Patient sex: M
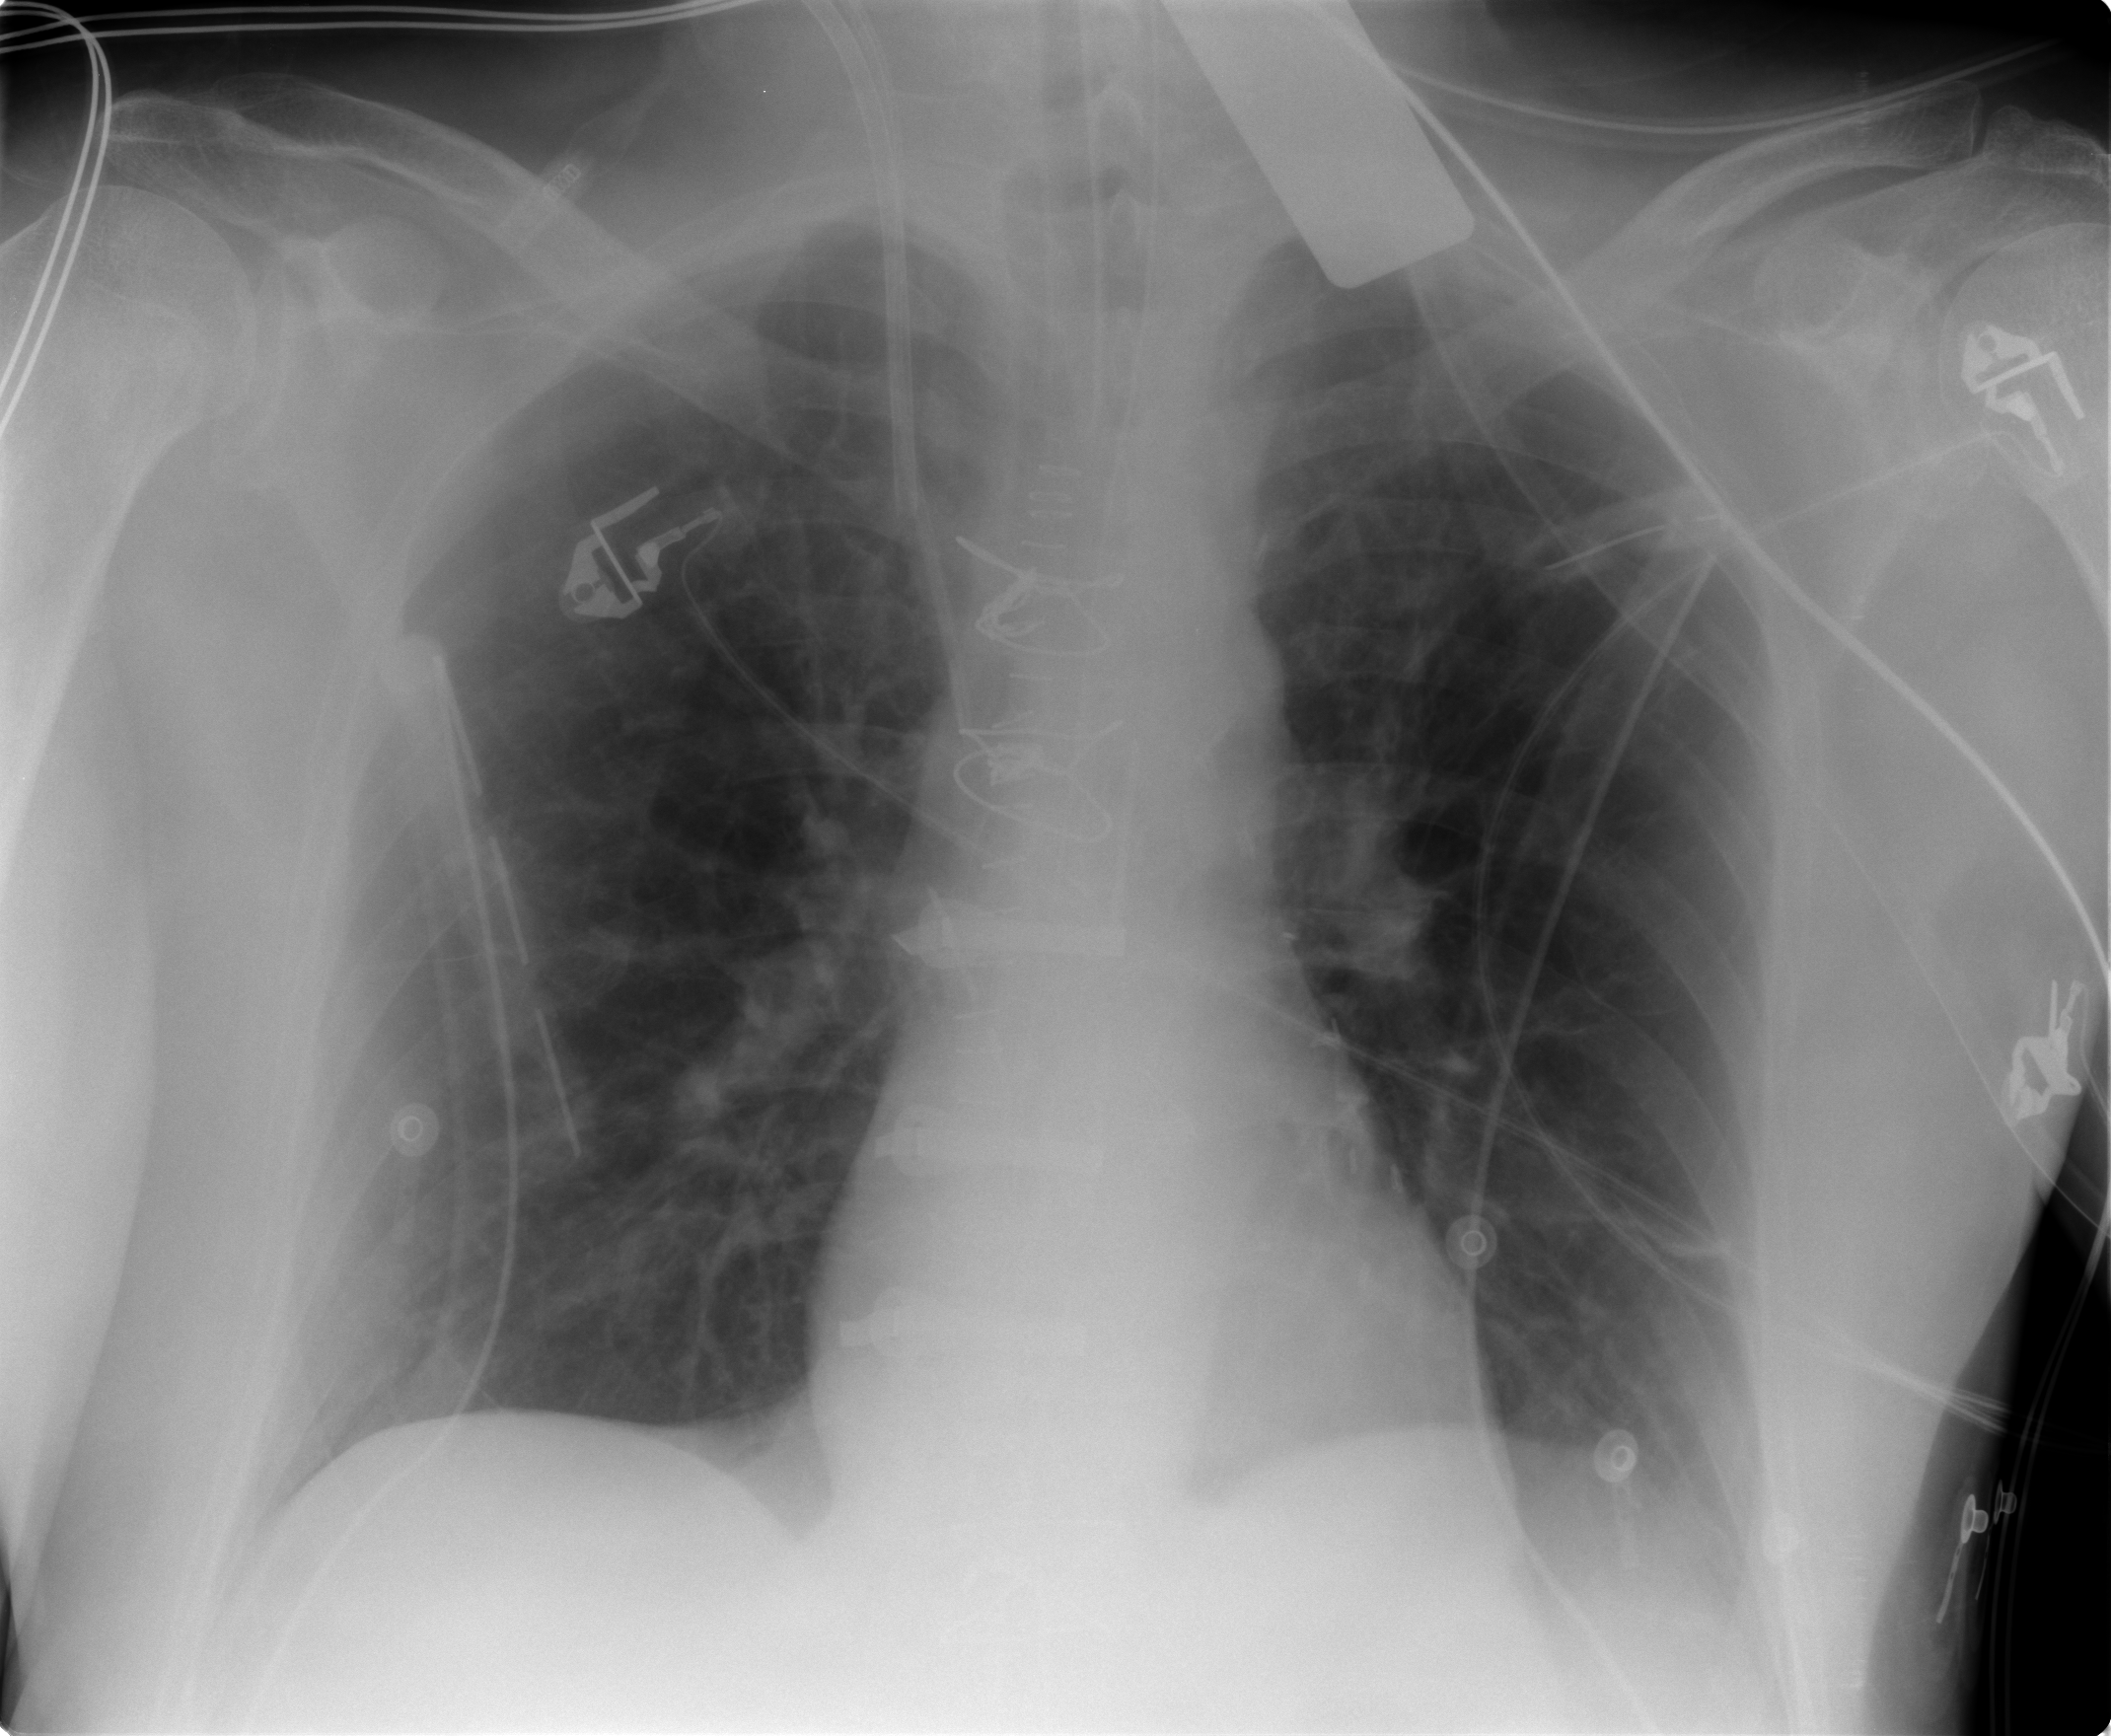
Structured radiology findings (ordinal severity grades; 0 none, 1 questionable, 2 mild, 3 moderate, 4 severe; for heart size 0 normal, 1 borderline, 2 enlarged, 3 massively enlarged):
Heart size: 0
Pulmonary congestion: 1
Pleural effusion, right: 0
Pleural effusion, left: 2
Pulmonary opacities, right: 0
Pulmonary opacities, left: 0
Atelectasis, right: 1
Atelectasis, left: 2